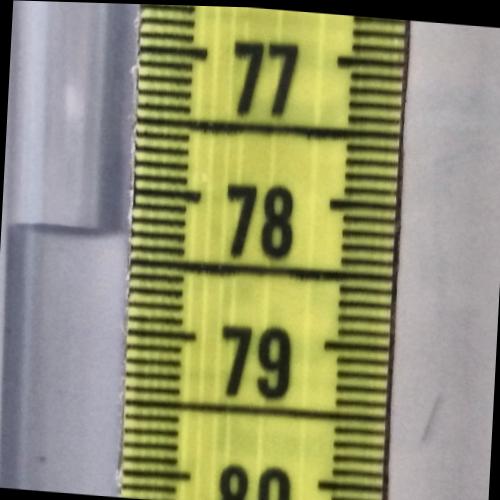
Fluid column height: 78.3 cm